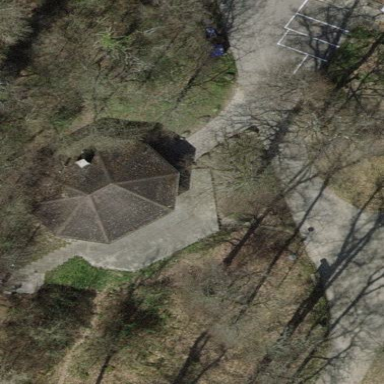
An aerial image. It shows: Hut.